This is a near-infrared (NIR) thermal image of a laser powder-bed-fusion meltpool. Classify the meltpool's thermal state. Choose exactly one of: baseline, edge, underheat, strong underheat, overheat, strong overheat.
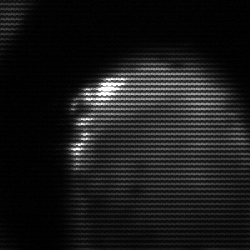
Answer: edge